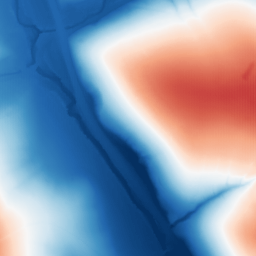
Category: trend_removal
Decomposition family: polynomial
Decomposition parameters: degree: 1
Upsampling method: fft_zeropad
Upsampling parameters: scale: 8
Upsampling scale: 8